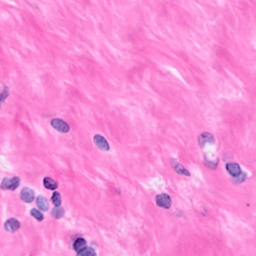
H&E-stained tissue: Breast